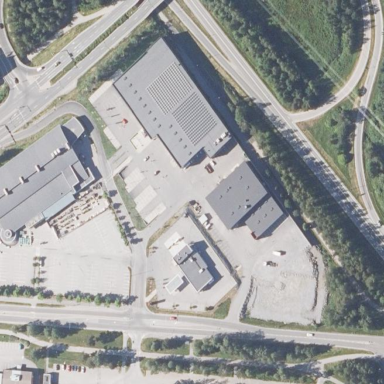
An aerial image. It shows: Commercial building housing supermarket. The building has dark slate gray color with gray roof.